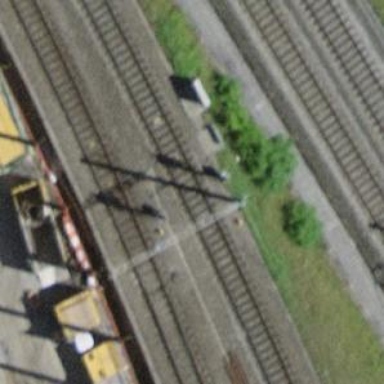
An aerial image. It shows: Railway signal.